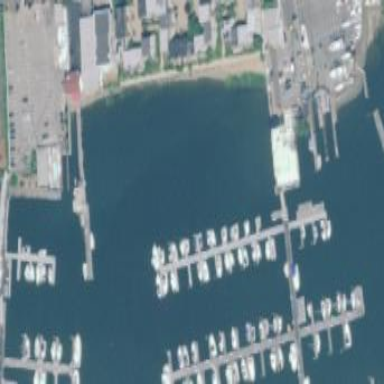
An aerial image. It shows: Marina on leisure land.